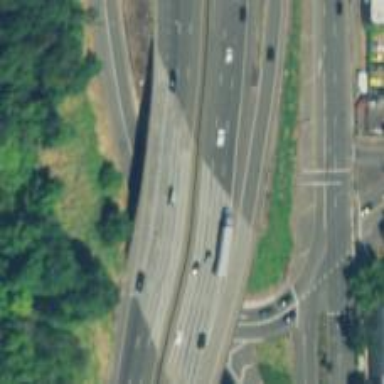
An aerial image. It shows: Primary highway with sidewalk on the left side.